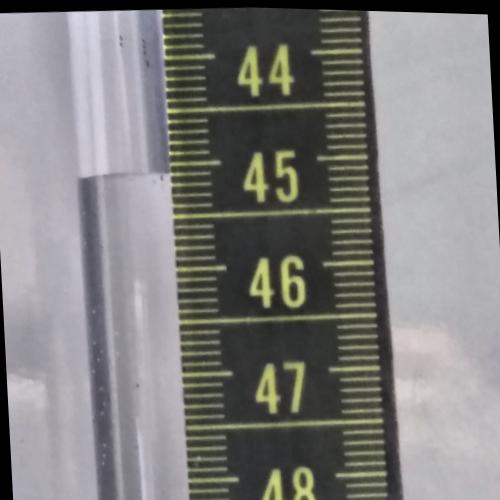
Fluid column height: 45.1 cm